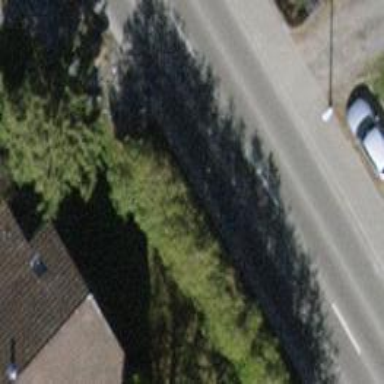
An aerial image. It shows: Asphalt track with grade 1 tracktype.